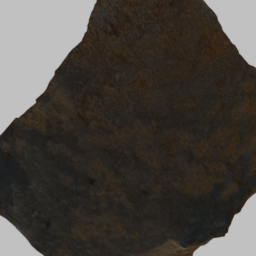
Label: nature